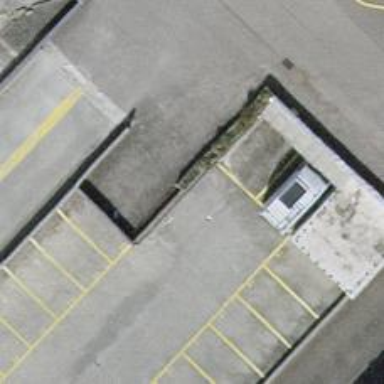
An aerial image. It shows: Gate.